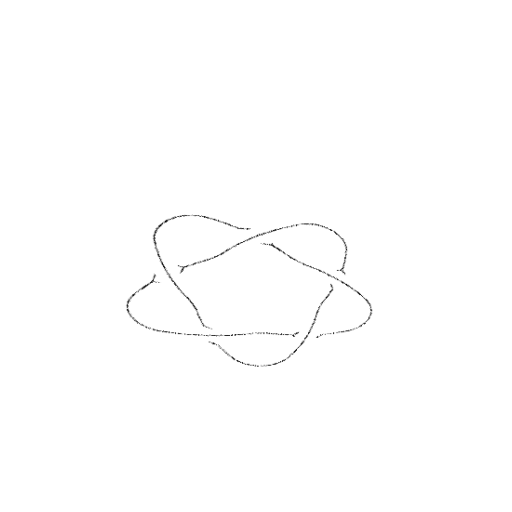
Crossing number: 5